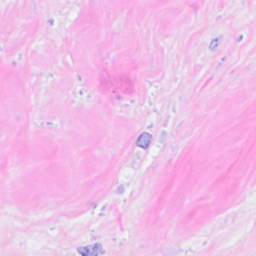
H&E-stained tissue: Breast